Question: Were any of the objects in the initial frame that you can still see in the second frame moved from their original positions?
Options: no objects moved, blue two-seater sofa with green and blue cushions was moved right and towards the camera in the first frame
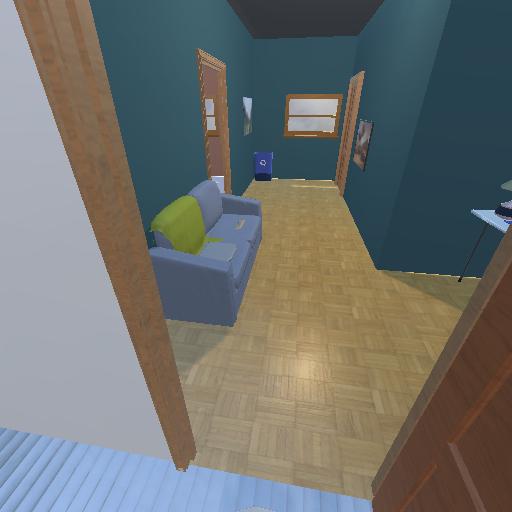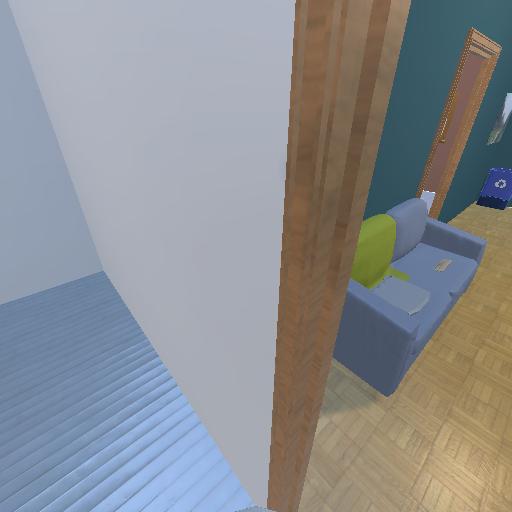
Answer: no objects moved